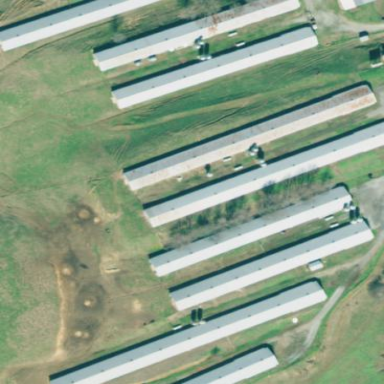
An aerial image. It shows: Poultry farmyard is depicted in the image.